Question: I'm creating UI for my application and i need to know how to implement pick button for IOS.
I have one row in my interface (height=44) for this purpose. So i think to create button and push segue to table with list of options.
When user taps button -> select option -> back to main view', s/he must see selected option near the button (like table cell with details).
I don't know how to create custom button with 2 titles or something like this?

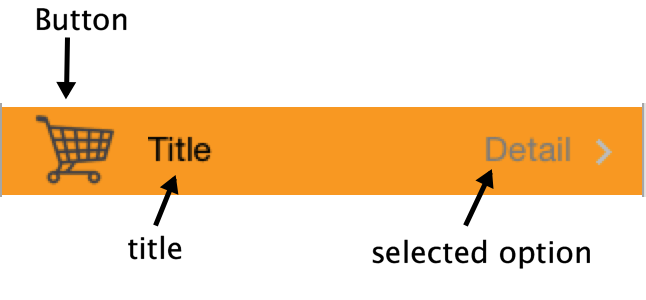
Answer: So what you do is subclass 'UITableViewCell' and create a new cell with the button on the left and a 'UILabel' for the select option. Then use that custom cell in your UITableView instead of the standard UiTableViewCell. When user taps button - take them to the options screen. Save their selection so that when you return to the main view, you can reload the UITableView with the selected option set.